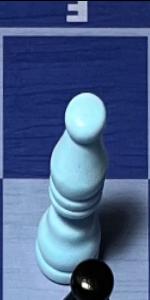
Label: Bishop_White